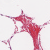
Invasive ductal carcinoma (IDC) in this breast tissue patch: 0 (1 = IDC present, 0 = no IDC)